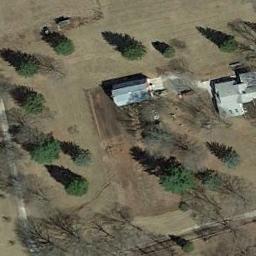
Label: residential